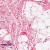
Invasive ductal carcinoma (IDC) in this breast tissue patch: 0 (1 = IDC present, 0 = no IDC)